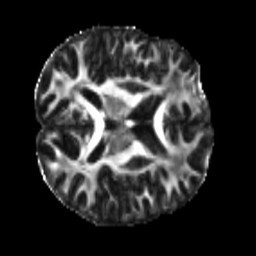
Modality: FA
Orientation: axial
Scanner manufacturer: siemens
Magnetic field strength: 3 T
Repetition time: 4 s
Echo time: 0.0594 s